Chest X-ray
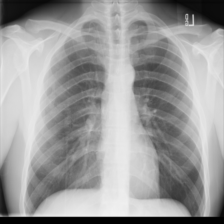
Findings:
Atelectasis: negative
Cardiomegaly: negative
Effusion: negative
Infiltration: negative
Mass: positive
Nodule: negative
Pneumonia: negative
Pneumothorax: negative
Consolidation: negative
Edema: negative
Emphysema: negative
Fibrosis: negative
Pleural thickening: negative
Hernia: negative